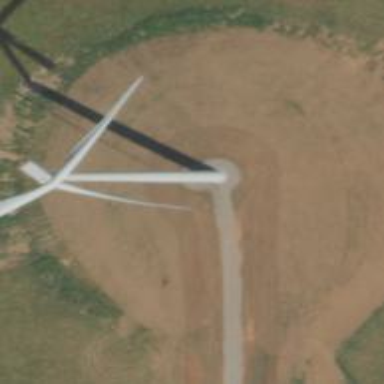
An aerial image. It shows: Wind turbine generator harnessing power from the wind.